Question: I have been messing around for a project I'm working on with arrays in JS. However, since this didn't work out, I had to turn to objects. Never having used these, I'm wondering about something fairly simple, yet complicated to me. I have the following code:
'''
var ticket_amount = {};
var days = $(".t_days_" + ticket_id).val().split(',');
for(var i = 0; i < days.length; i++)
{
if (! ticket_amount[days[i]])
{
ticket_amount[days[i]] = 0;
};
ticket_amount[days[i]] += num_tickets;
}
'''
This gives me my output as follows:

I now want to use the information in this object to display some more information. More specifically, I need to get both the date and the ticketnumber out so I can work with them in jQuery. I'm not sure how to do this, though.
I've tried stuff like:
'for(tickets in ticket_amount) { }', 'for(var i = 0; i < ticket_amount.length; i++) {}', but none of these options seem to work. How do I get the information out in this specific case? Thanks a lot.
I won't be on the computer after posting this so I won't be able to answer to any questions for now, but I will find time for it tomorrow. Thanks in advance.
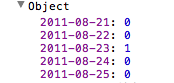
Answer: You were almost correct. This would print the data you need, for example.
'''
for(ticket in ticket_amount)
{
console.log("Ticket:" + ticket + " amount: " + ticket_amount[ticket]);
}
'''
EDIT:
of course, 'ticket' in the above example should have been named just a tad better :)